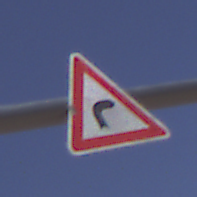
Verkehrszeichen: KurveRechts
Umgebung: Outdoor, RoadRail
Tageszeit: Midday
Wetter: Clear
Licht: Natural
Jahreszeit: NotSpecified
Kontrast: HighContrast